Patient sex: F
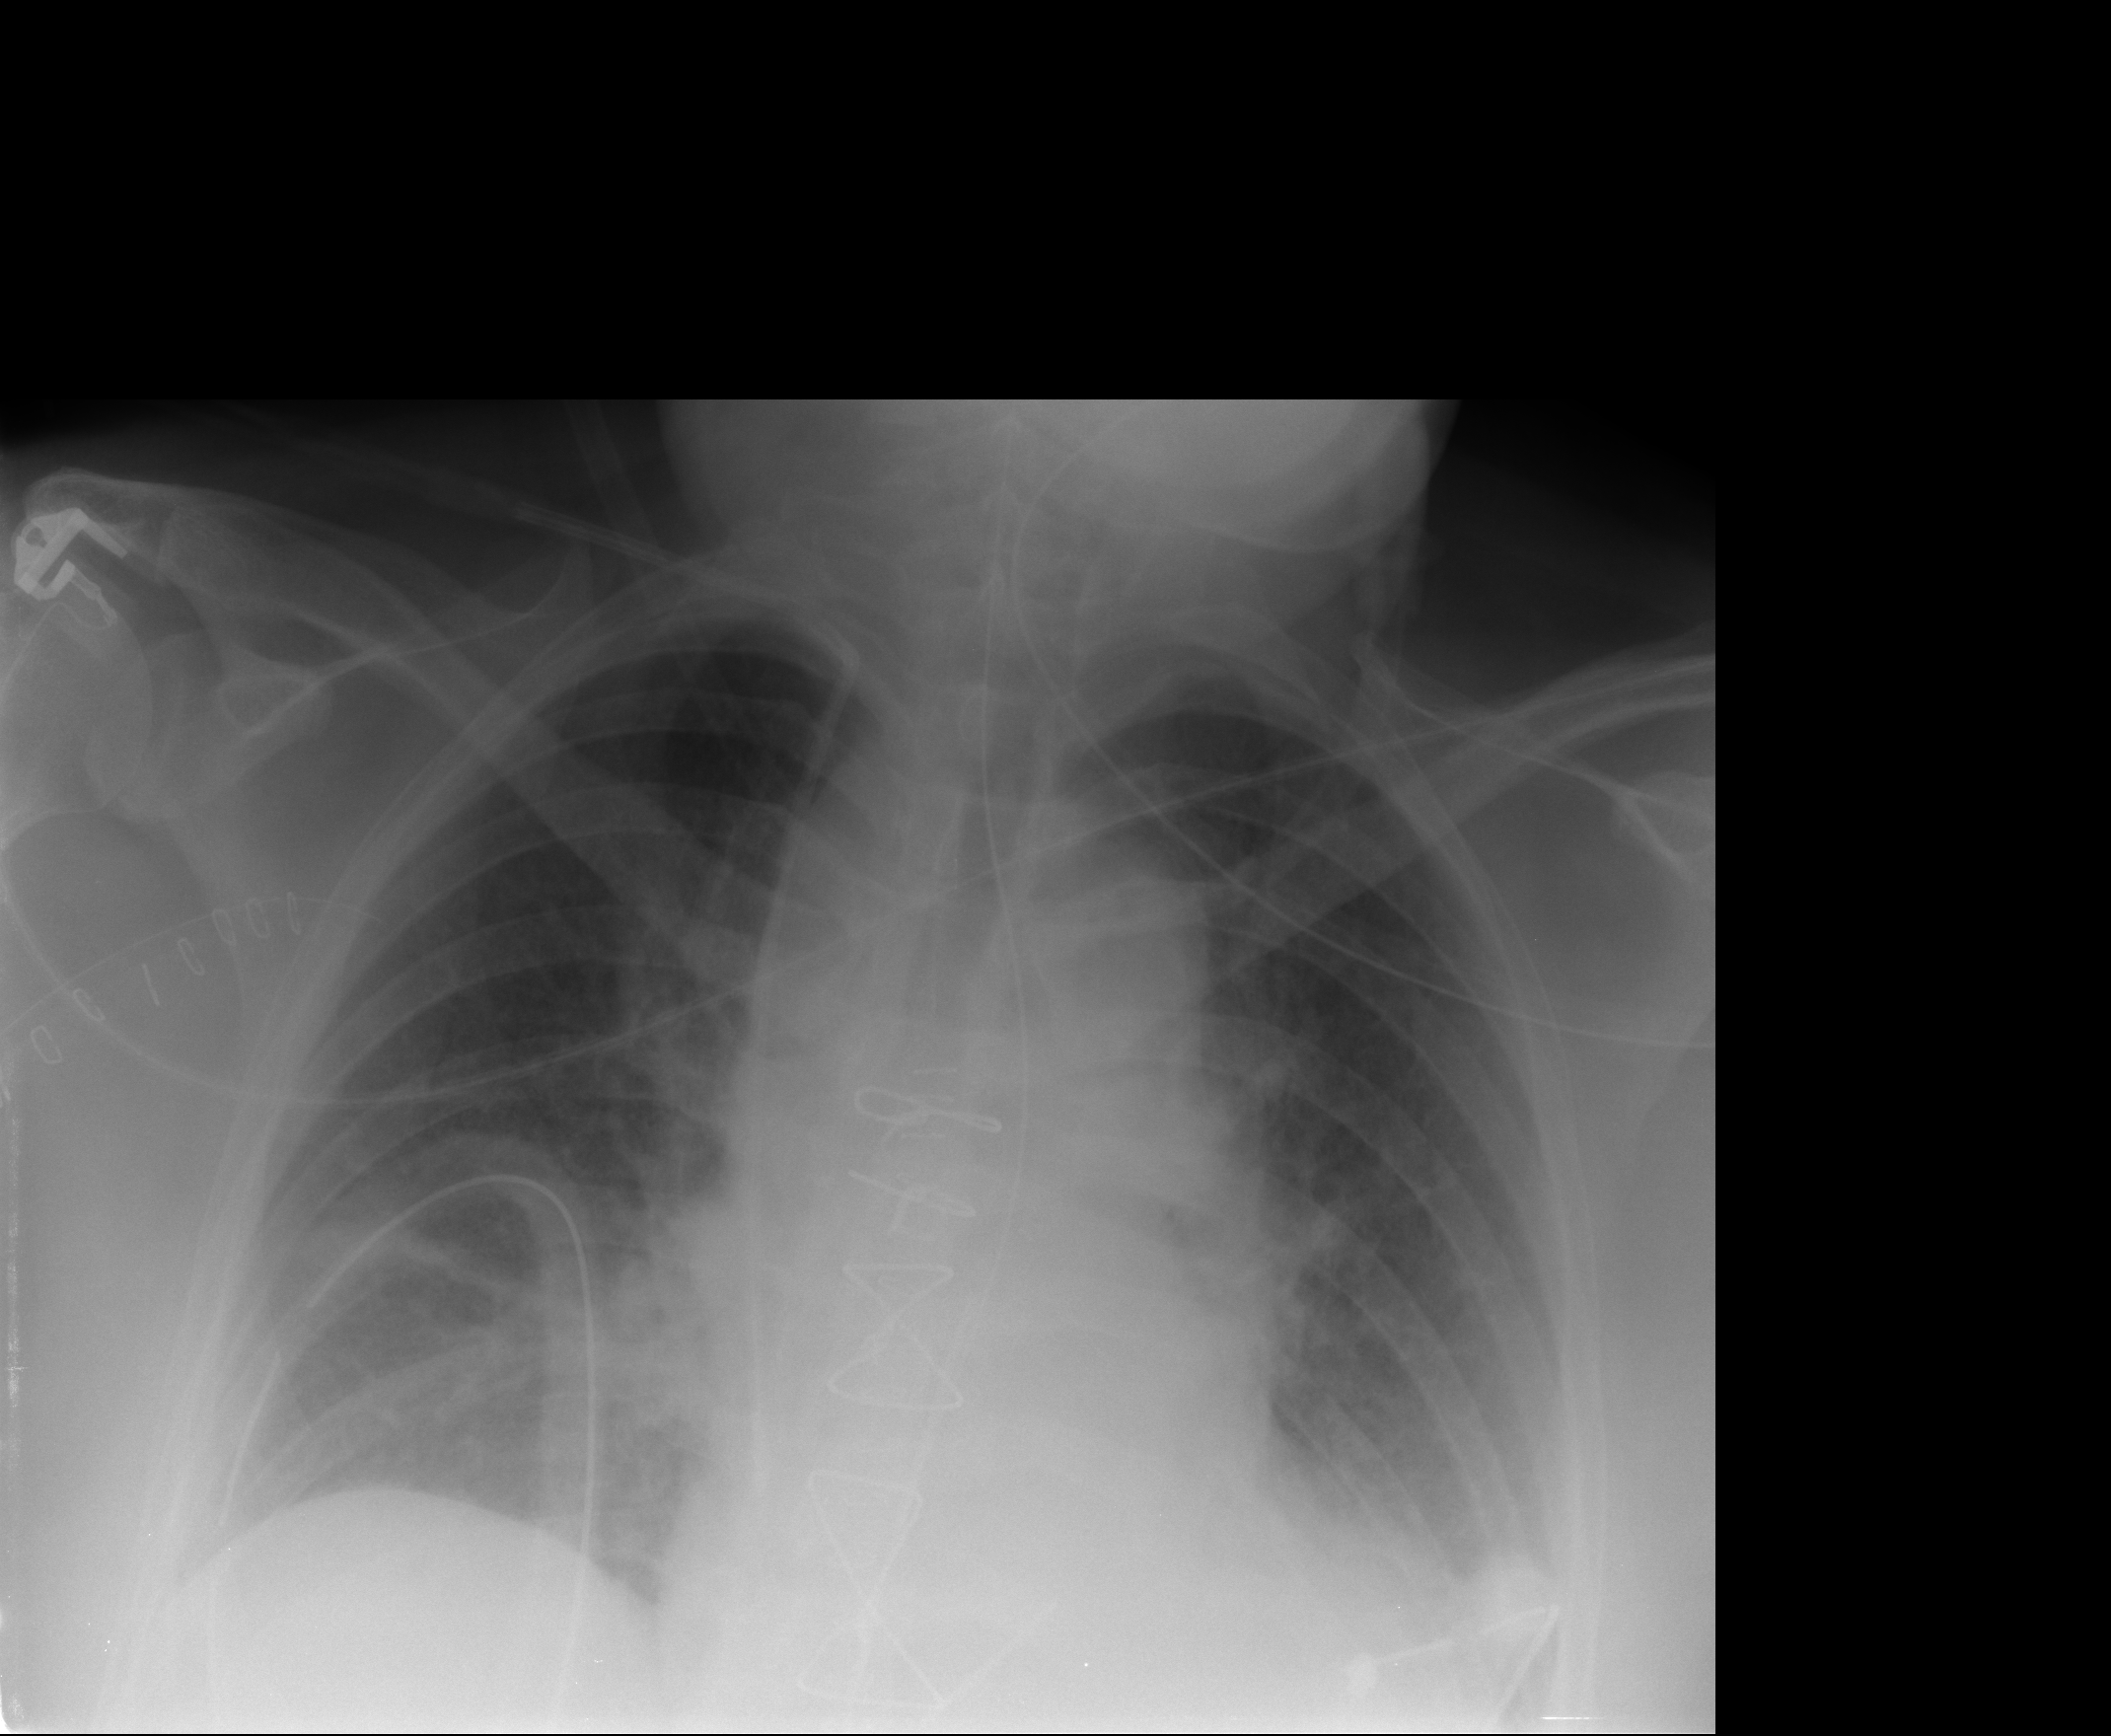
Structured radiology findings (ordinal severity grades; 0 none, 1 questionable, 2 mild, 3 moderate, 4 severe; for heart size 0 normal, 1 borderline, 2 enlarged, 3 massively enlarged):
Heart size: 2
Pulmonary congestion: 1
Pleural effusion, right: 0
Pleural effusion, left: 2
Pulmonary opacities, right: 1
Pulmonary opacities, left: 0
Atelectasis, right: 2
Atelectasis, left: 2